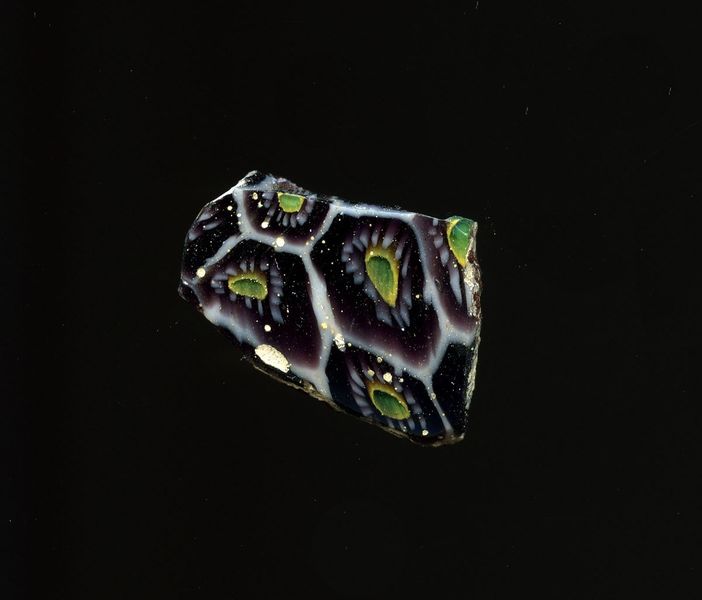
Titel: Fragment eines Gefäßes
Standort: Hamburg
Institution: Museum für Kunst und Gewerbe Hamburg
Schlagwörter: glas, antike, technik, kaiserzeit, aufbewahrung, blumenornamente, gefäß, behälter, frühe kaiserzeit, prinzipat, römische, millefiori, mittlere, späte